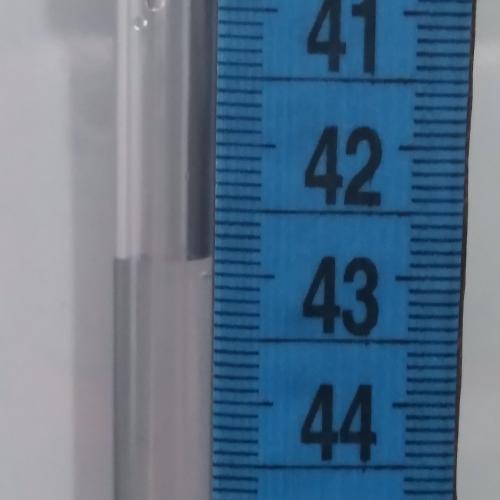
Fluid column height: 42.9 cm